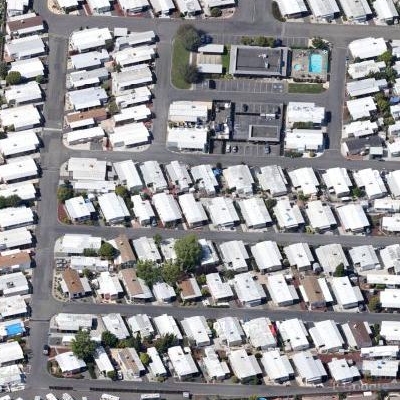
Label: Resident